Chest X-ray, AP view. Patient: 25 years old, sex M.
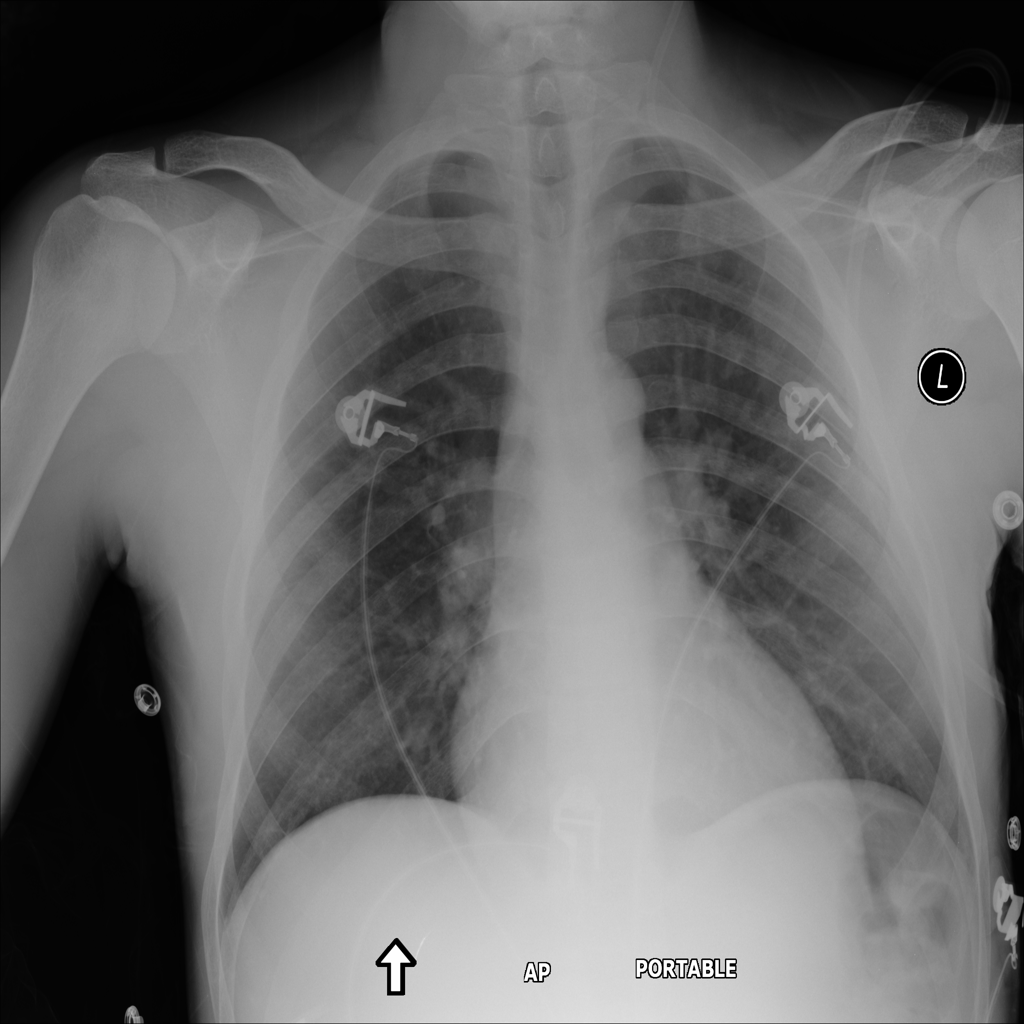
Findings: No Finding